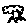
Label: tree